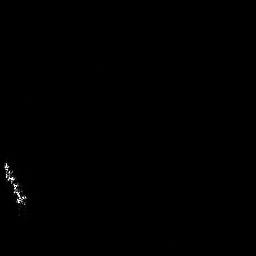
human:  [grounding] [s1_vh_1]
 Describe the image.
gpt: In the satellite image, there is  <ref>1 medium ship </ref> <box>[[0, 62, 9, 83, 0]]</box> located at bottom left.